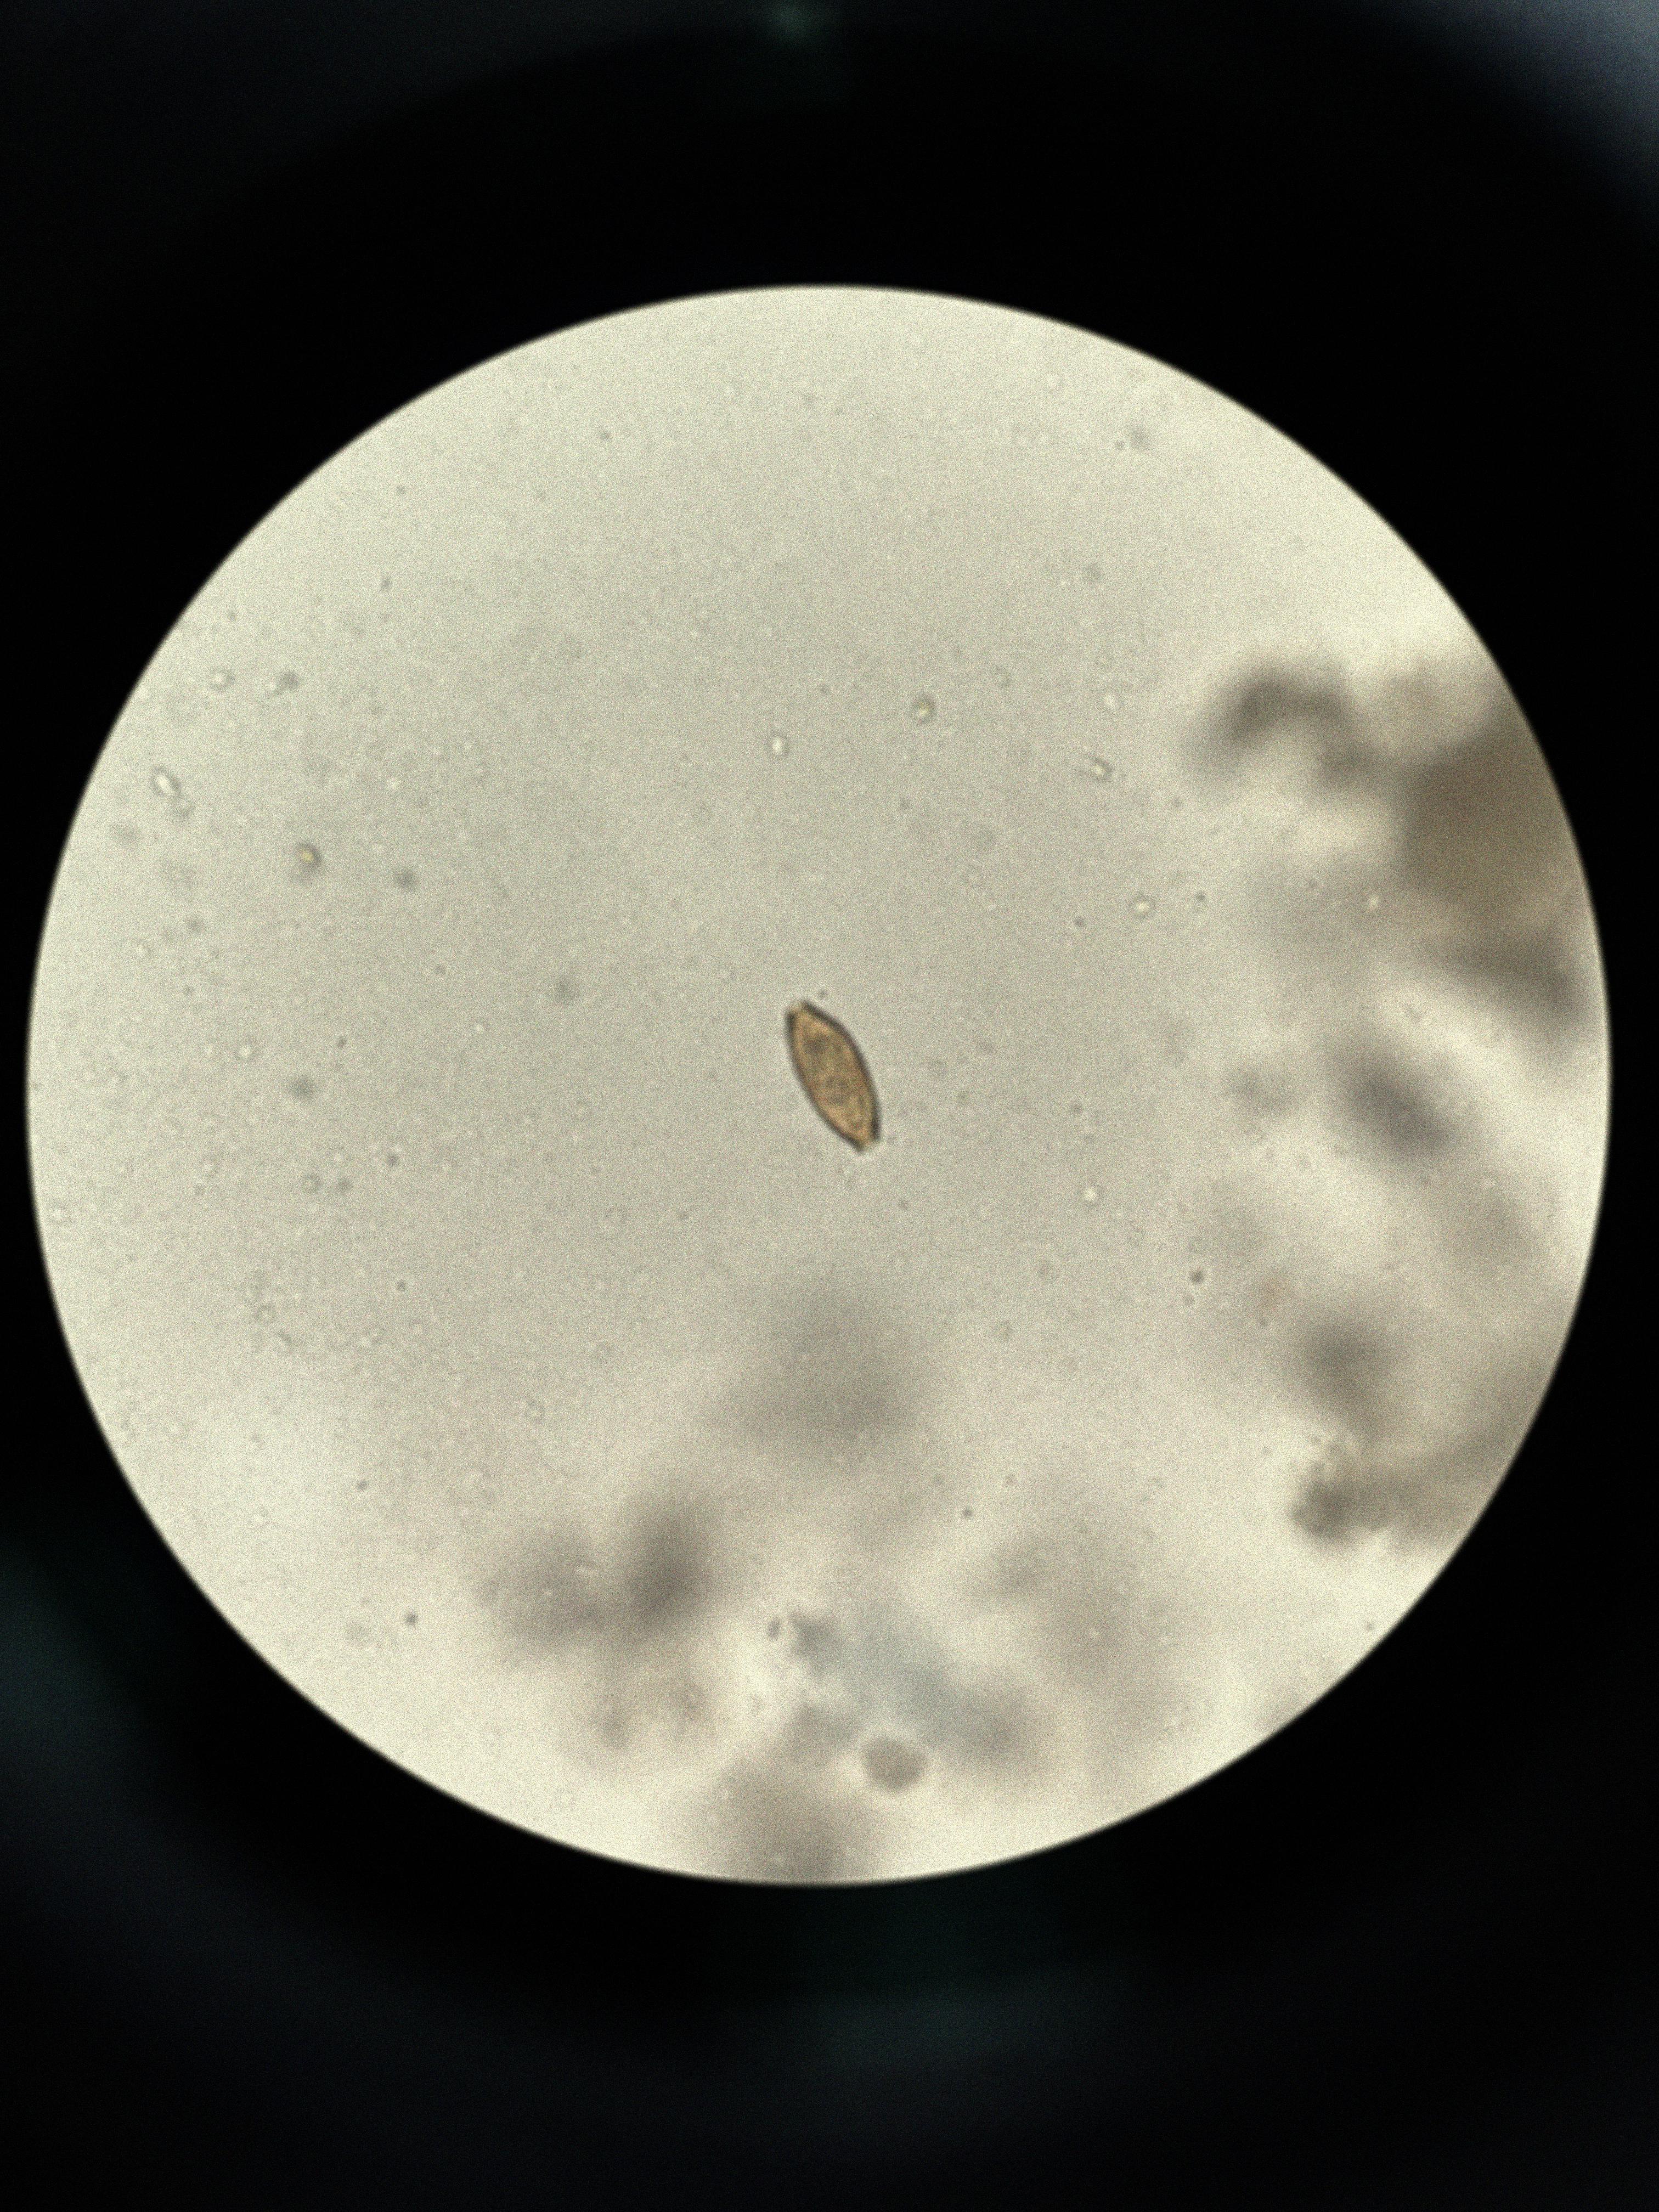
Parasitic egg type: Trichuris trichiura